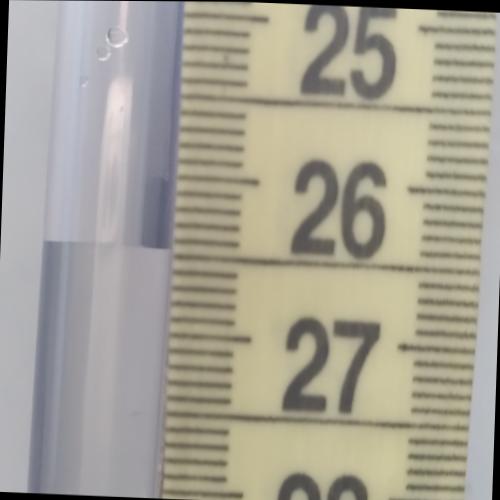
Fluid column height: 26.5 cm